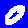
Digit: 0